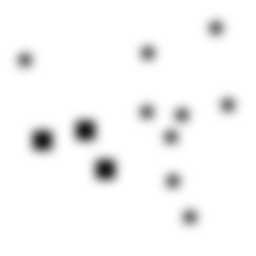
Squares: 3
Triangles: 0
Stars: 9
Total shapes: 12